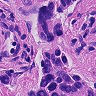
Metastatic tissue present: yes